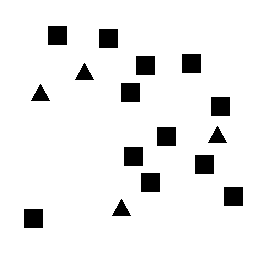
Squares: 12
Triangles: 4
Stars: 0
Total shapes: 16